【题型】证明题　【知识点】平面几何　【难度】easy
如图所示，已知边长为 3 的等边 $\triangle ABC$，点 $F$ 在边 $BC$ 上，$CF = 1$，点 $E$ 是射线 $BA$ 上一动点，以线段 $EF$ 为边向右侧作等边 $\triangle EFG$，直线 $EG$，$FG$ 交直线 $AC$ 于点 $M$，$N$，

\vspace{1em}
\noindent
（1）写出图中与 $\triangle BEF$ 相似的三角形；

\vspace{0.5em}
\noindent
（2）证明其中一对三角形相似；

\vspace{0.5em}
\noindent
（3）设 $BE = x$，$MN = y$，求 $y$ 与 $x$ 之间的函数关系式，并写出自变量 $x$ 的取值范围；

\vspace{0.5em}
\noindent
（4）若 $AE = 1$，试求 $\triangle GMN$ 的面积。

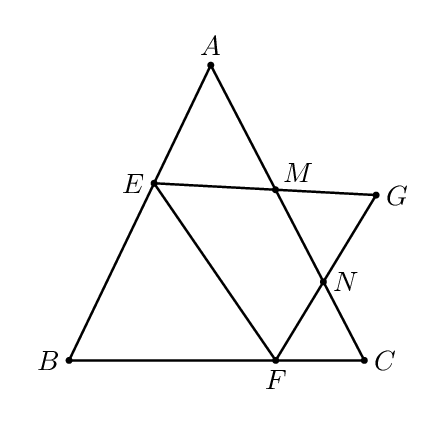
【解答】
\noindent
【分析】（1）根据 $\triangle ABC$ 与 $\triangle EFG$ 都是正三角形，所以它们的内角都是 $60^\circ$，相等，再结合平角等于 $180^\circ$，可以找出另外的相关的两个角的和等于 $120^\circ$，然后即可确定出图中所有相似的三角形；

\vspace{0.5em}
\noindent
（2）只要证明另外和等于 $120^\circ$ 的两个角对应相等，即可利用两角对应相等，两三角形相似；

\vspace{0.5em}
\noindent
（3）因为点 $E$ 的位置以及 $BE$ 的长度都不确定，所以分 $(i)$ 点 $E$ 在线段 $AB$ 上且点 $M$、$N$ 都在线段 $AC$ 上；$(ii)$ 点 $E$ 在线段 $AB$ 上，点 $G$ 在 $\triangle ABC$ 内；$(iii)$ 当点 $E$ 在线段 $BA$ 的延长线上，三种情况进行讨论；

\vspace{0.5em}
\noindent
（4）$AE = 1$，而点 $E$ 的位置不确定，所以要分两种情况进行讨论求解，$(i)$ 在线段 $AB$ 上，则 $\triangle GMN$ 是边长为 1 的正三角形；$(ii)$ 在射线 $BA$ 上，则 $\triangle GMN$ 是有一个角是 $30^\circ$ 的直角三角形，分别求出两直角边，面积可求。

\vspace{1em}
\noindent
【解答】解：（1）$\triangle BEF \backsim \triangle AME \backsim \triangle CFN \backsim \triangle GMN$；（3 分）

\vspace{0.5em}
\noindent
证明：（2）在 $\triangle BEF$ 与 $\triangle AME$ 中，

\vspace{0.5em}
\noindent
$\because \angle B = \angle A = 60^\circ$，

\vspace{0.5em}
\noindent
$\therefore \angle AEM + \angle AME = 120^\circ$，（1 分）

\vspace{0.5em}
\noindent
$\because \angle GEF = 60^\circ$，

\vspace{0.5em}
\noindent
$\therefore \angle AEM + \angle BEF = 120^\circ$，

\vspace{0.5em}
\noindent
$\therefore \angle BEF = \angle AME$，（1 分）

\vspace{0.5em}
\noindent
$\therefore \triangle BEF \backsim \triangle AME$；（1 分）

\vspace{0.5em}

\noindent
解：（3）$(i)$ 当点 $E$ 在线段 $AB$ 上，点 $M$、$N$ 在线段 $AC$ 上时，如图，

\vspace{0.5em}
\noindent

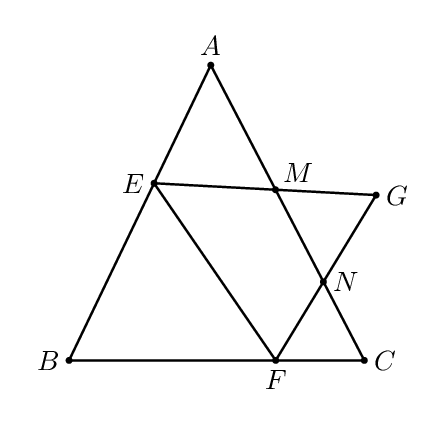
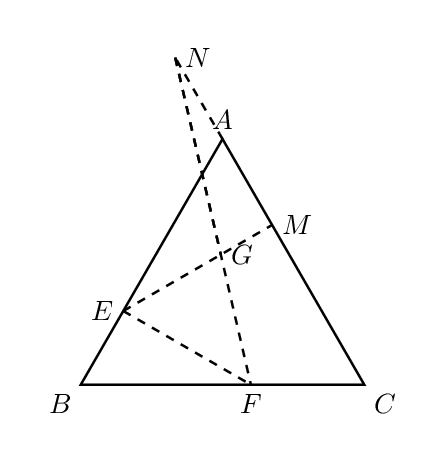
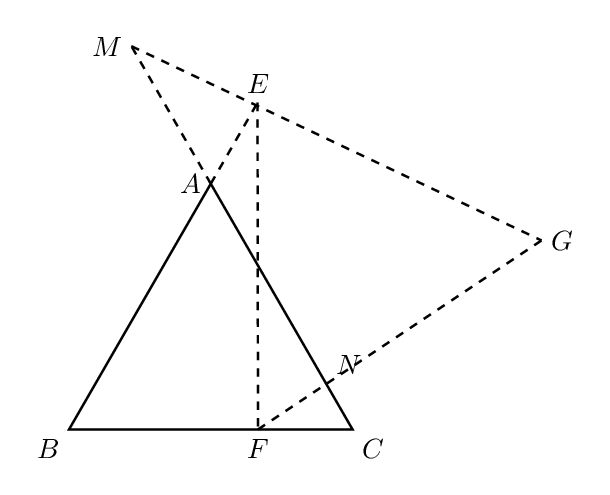